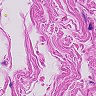
Metastatic tissue present: no